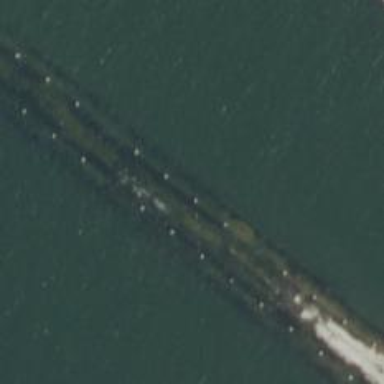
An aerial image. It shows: Man-made pier.